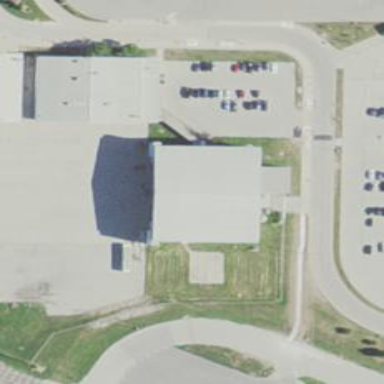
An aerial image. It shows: Hangar building located at airport.